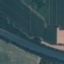
Land use / land cover: River